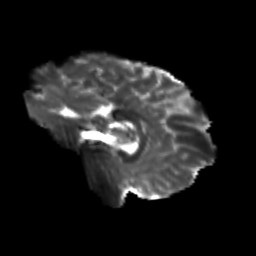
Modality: T2w
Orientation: sagittal
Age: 19
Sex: male
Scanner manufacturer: siemens
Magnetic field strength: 3 T
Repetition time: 3.5 s
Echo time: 0.113 s